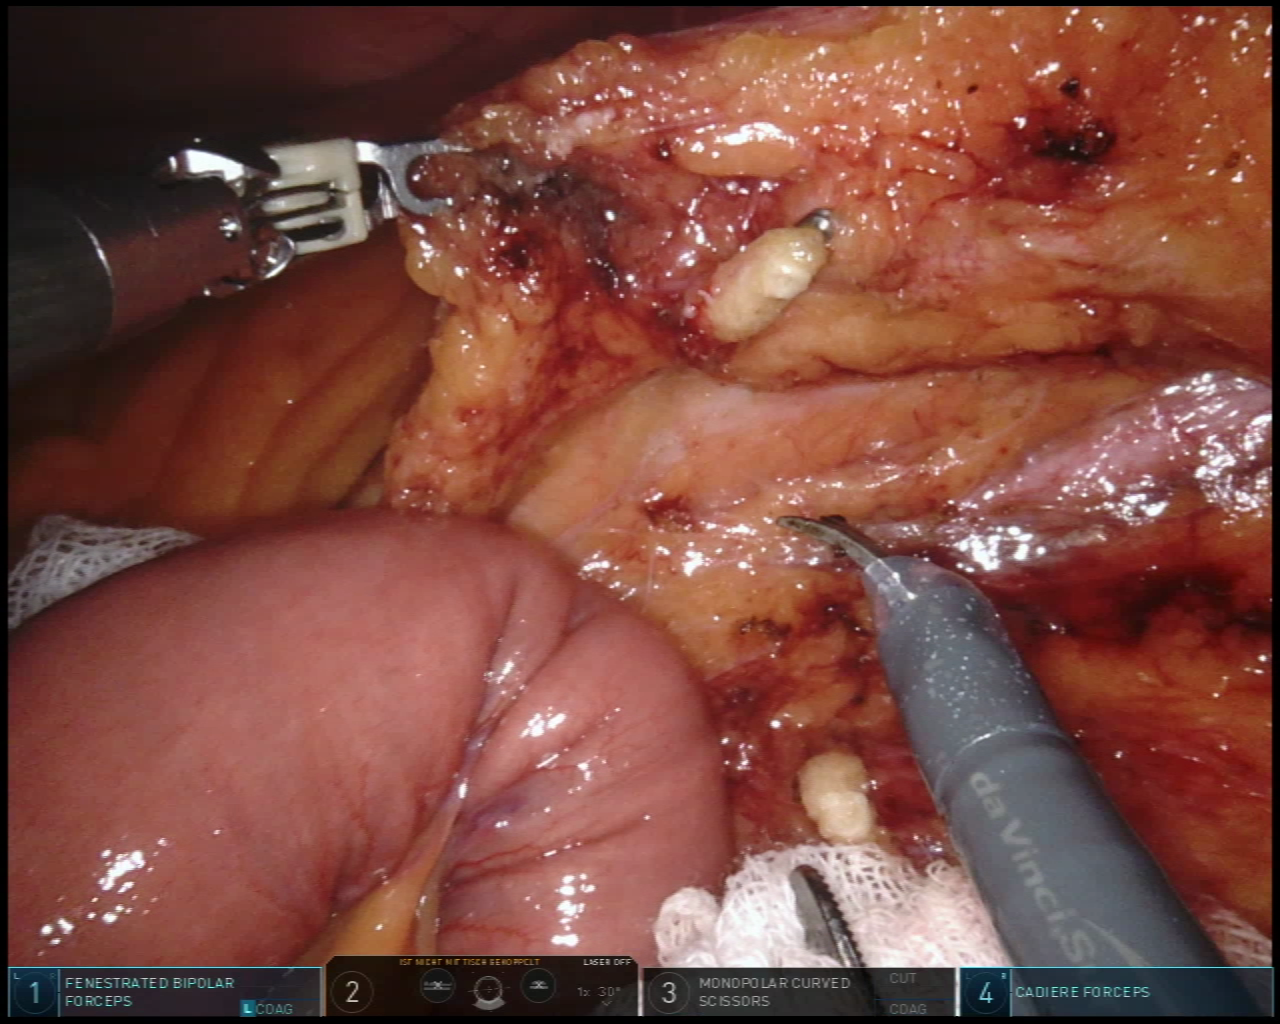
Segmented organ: ureter
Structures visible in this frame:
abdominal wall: yes
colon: no
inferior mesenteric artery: no
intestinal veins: no
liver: no
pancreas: no
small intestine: yes
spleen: no
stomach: no
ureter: yes
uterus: no
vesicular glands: no